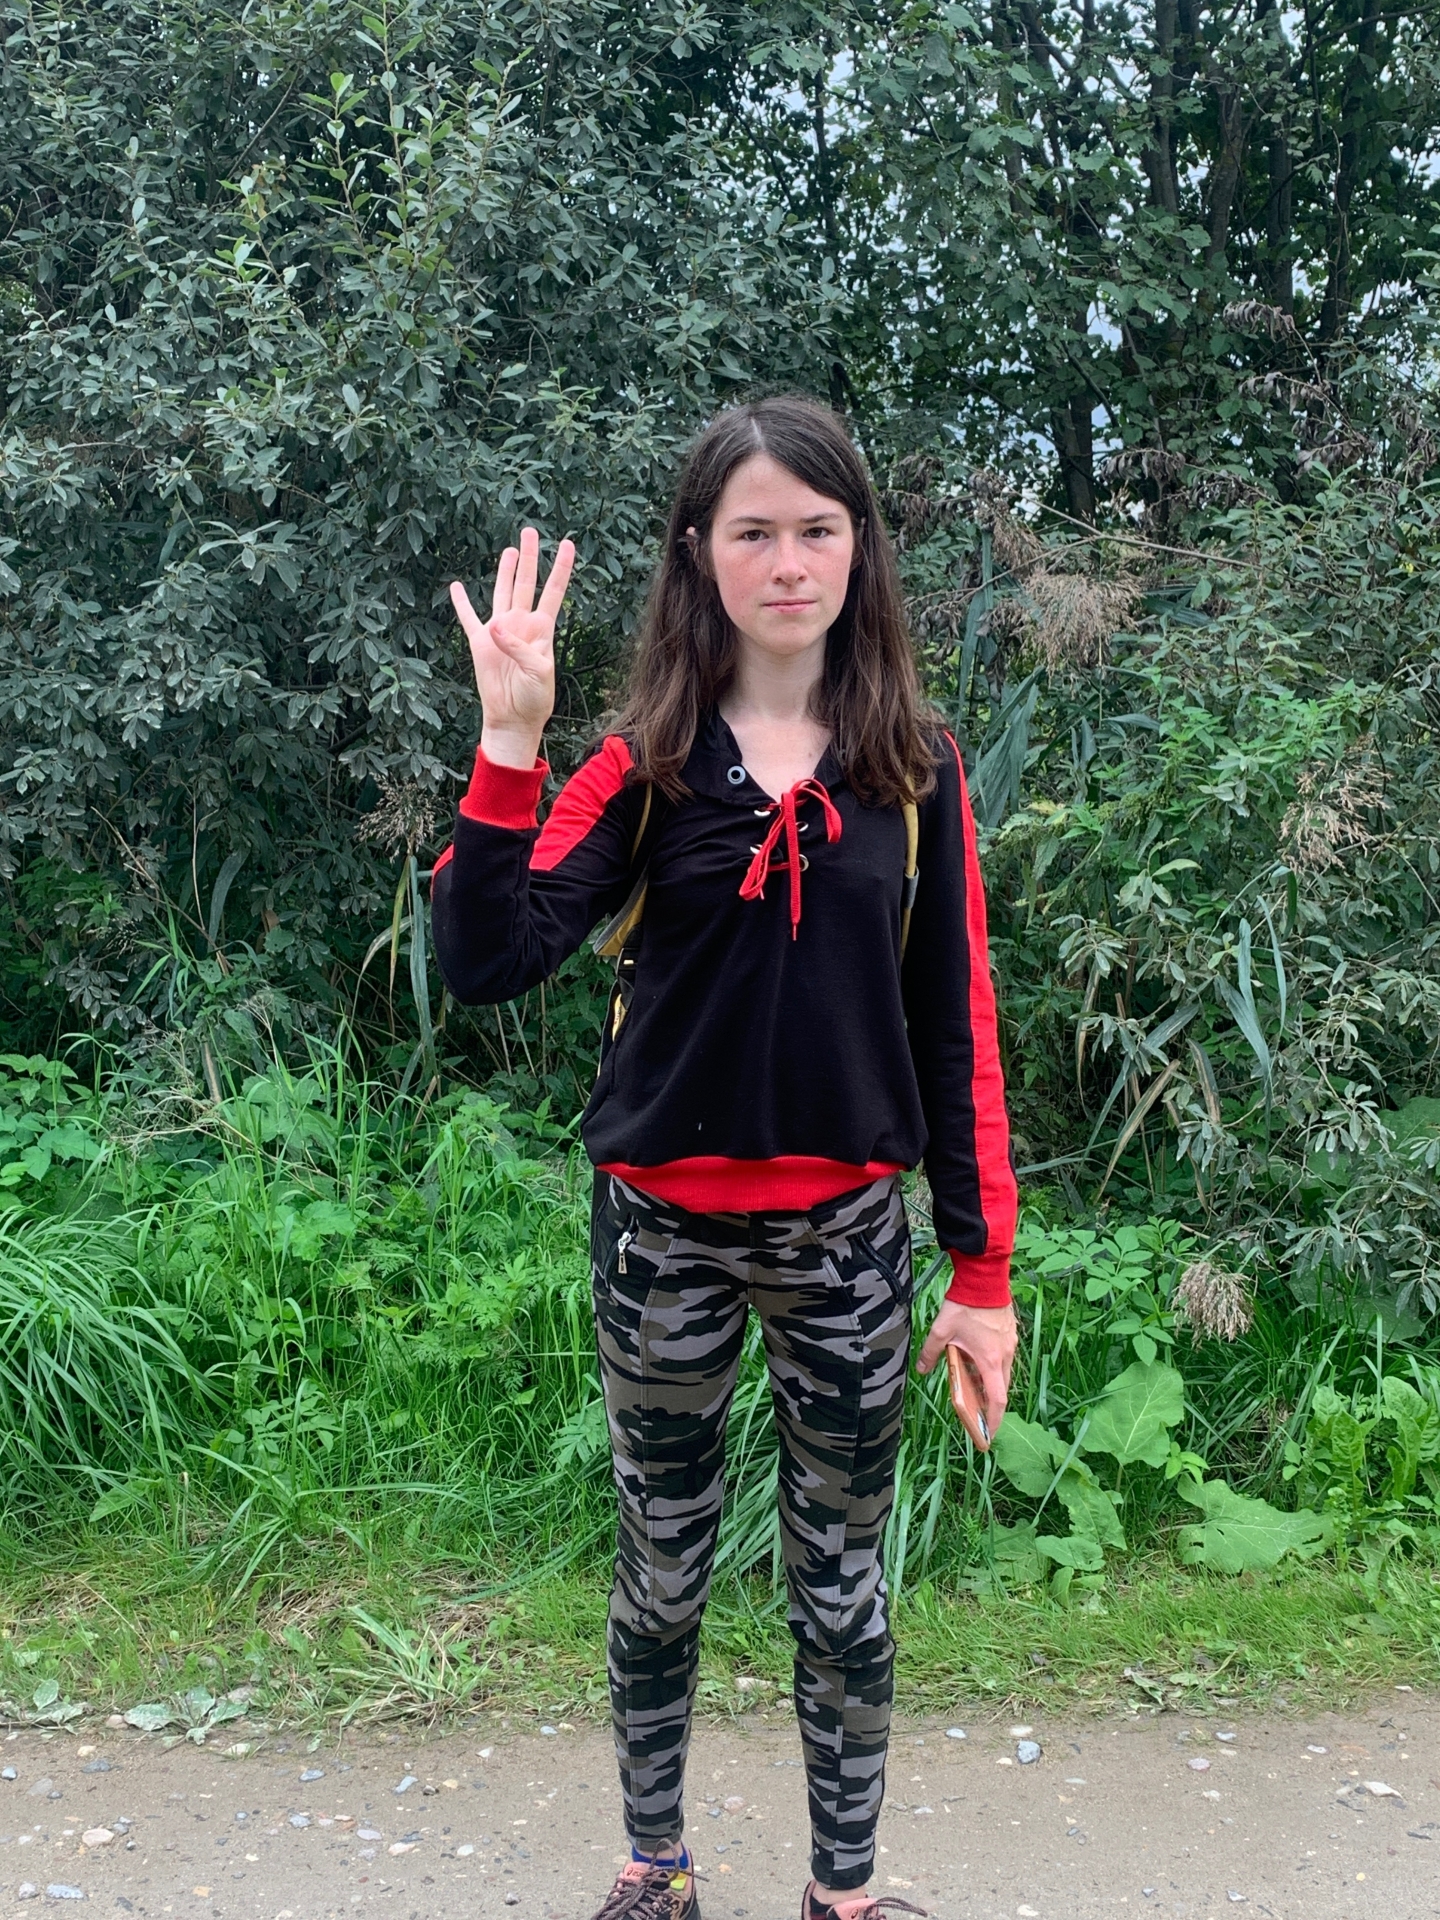
Label: clear